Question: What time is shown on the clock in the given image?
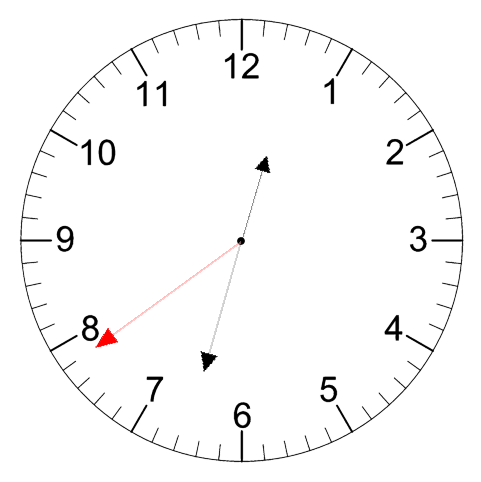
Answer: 12:32:39